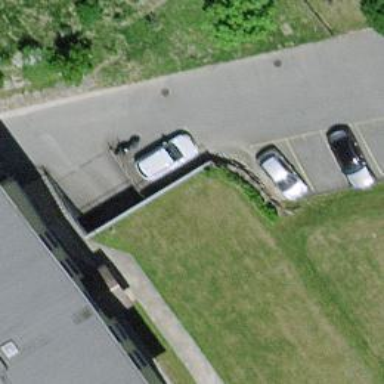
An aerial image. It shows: Parking area.